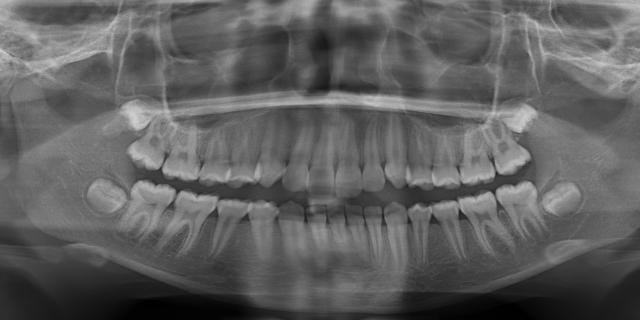
adult